Interaction volume radius: 5 \u00c5
Interaction volume height: 35 \u00c5
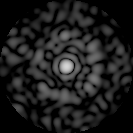
Disorder parameter: 0.825